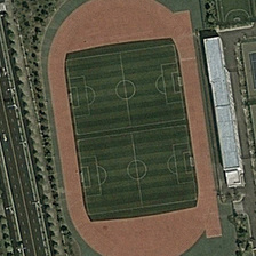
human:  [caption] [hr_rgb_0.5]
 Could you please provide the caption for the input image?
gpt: There are some sports fields and a base next to the road with long trees.

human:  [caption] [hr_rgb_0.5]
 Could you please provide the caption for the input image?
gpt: There are several sports grounds and trees along the roadside stand.

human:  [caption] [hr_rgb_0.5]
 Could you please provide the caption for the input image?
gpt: There are some sports grounds and a stand with trees on the side of the road.

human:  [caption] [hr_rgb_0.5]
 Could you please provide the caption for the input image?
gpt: There is a playground and a tree standing in the street

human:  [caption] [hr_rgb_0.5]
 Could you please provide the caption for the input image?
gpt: There's some sports fields and a stand by the side of the road with trees along.